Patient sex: F
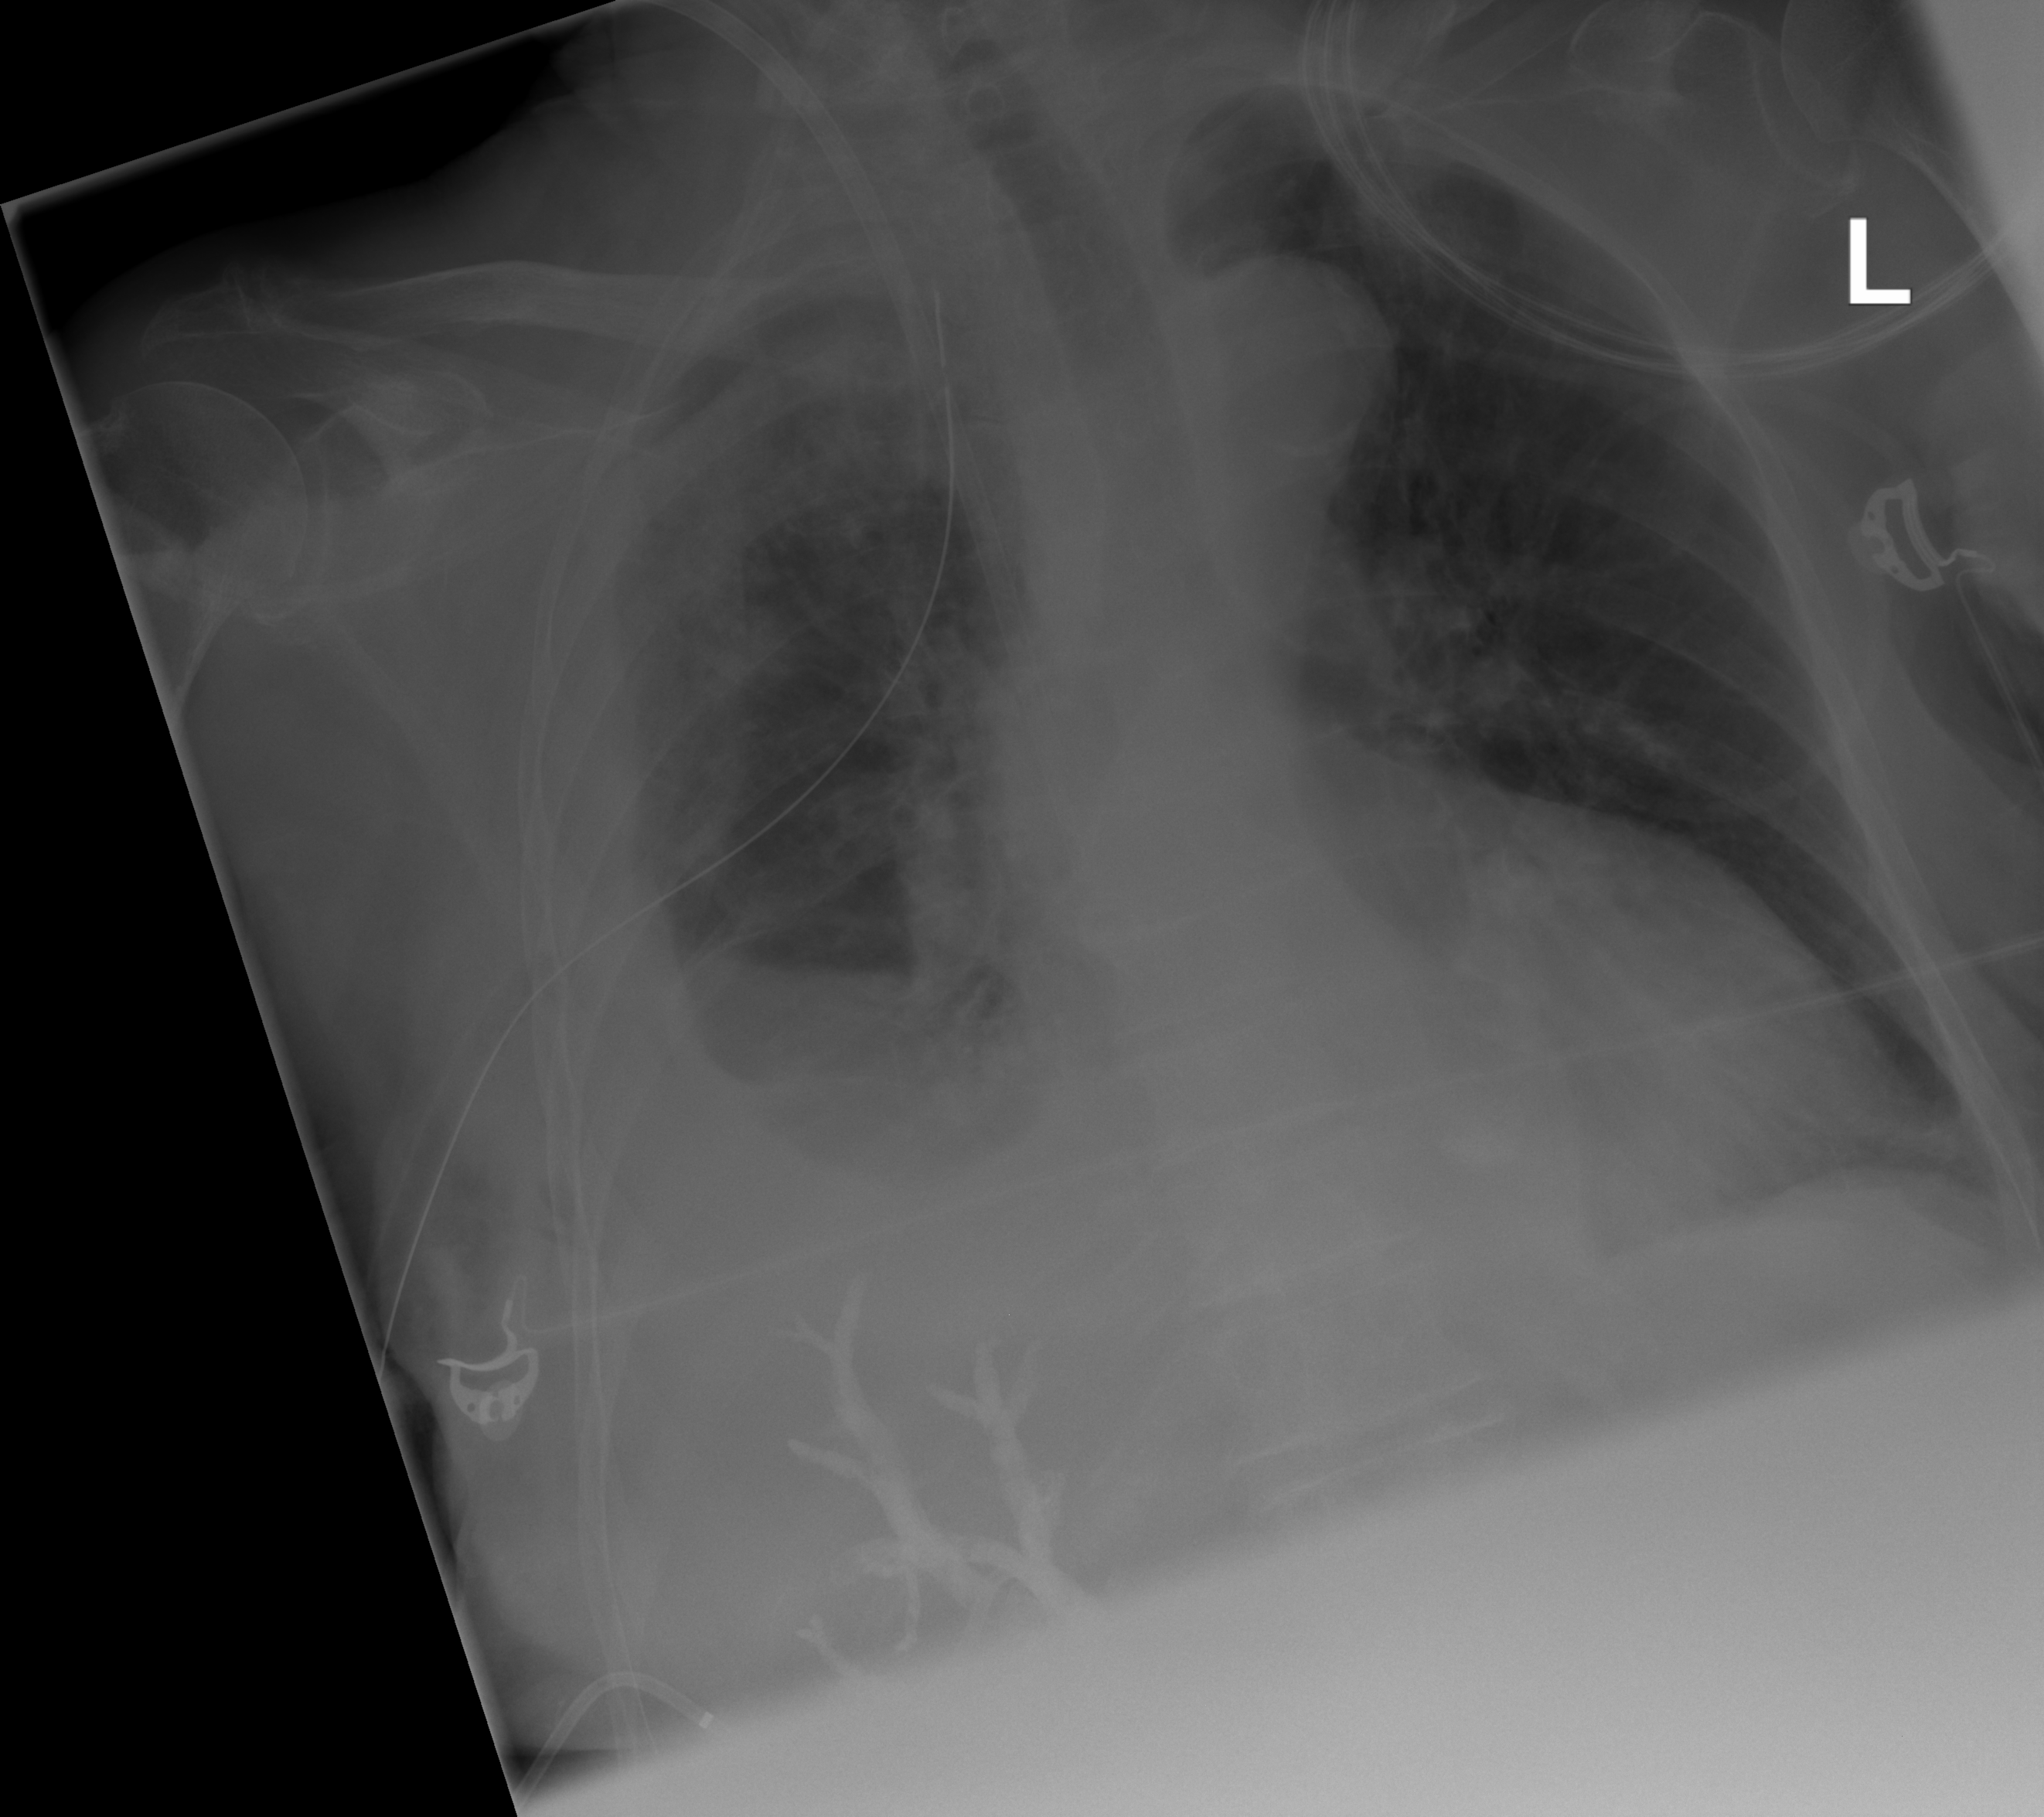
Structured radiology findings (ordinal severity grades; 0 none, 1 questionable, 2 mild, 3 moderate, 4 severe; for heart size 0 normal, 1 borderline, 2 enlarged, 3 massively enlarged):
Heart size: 2
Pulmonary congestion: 2
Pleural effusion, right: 3
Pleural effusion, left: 0
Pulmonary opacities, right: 2
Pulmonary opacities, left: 0
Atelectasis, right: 2
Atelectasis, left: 2